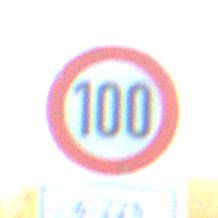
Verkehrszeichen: Geschwindigkeit100
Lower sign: ZeitangabenMitBeschraenkungAufWochentage4
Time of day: SunriseSunset
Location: Outdoor (Nature)
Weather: Clear
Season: Winter
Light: Natural